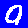
Digit: 9